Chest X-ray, PA view. Patient: 59 years old, sex M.
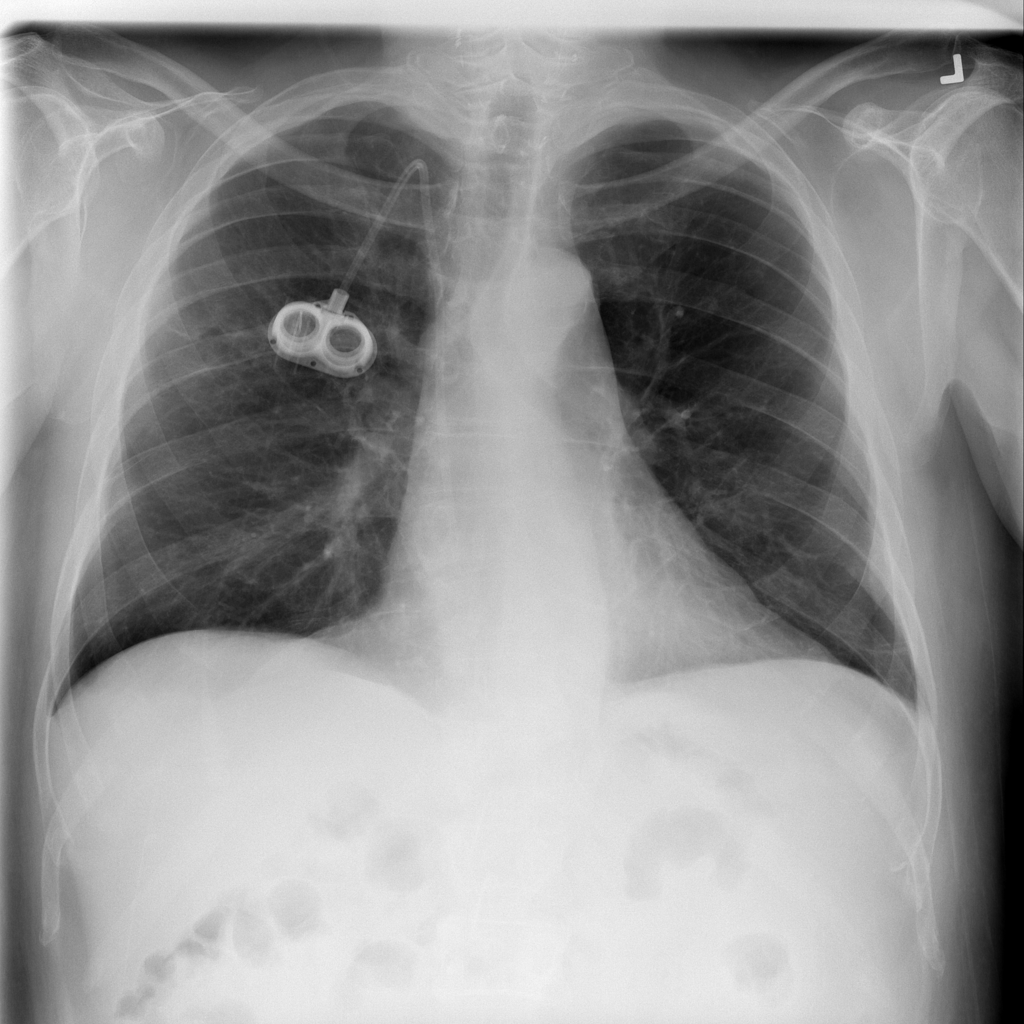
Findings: No Finding